Question: I have only one page with distinct sections managed with AJAX.
In one section (1) I add and edit company names.
In the following section (2) I display these company names. (Please see attachment)
When I have edited a company name in section 1 (already coded) the new company name should be updated in the section 2.

Is there any AJAX to achieve this? I use jQuery and PHP...
THX.-
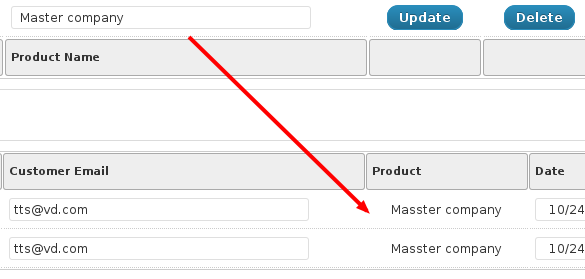
Answer: I found a solution using the design pattern that I want to share.
I show it with an example, similar to that I asked in this question:
1.- Update data via AJAX:
'''
$.post(window.location.href,
{
action : 'update_product'
},
function(output) {
if ( output.result === true ) {
$.publish("/product/updated",
{
new_name : output.new_name
});
}
}, 'json');
'''
2.- Refresh data in another part of the page:
'''
$.subscribe("/product/updated", function(e, data) {
$("#product_name").html(data.new_name);
});
'''
That's all. This technique is very fun to code and enjoyed by the users...
---
Tool used: <URL>
+Info: A nice introduction from in "<URL>"